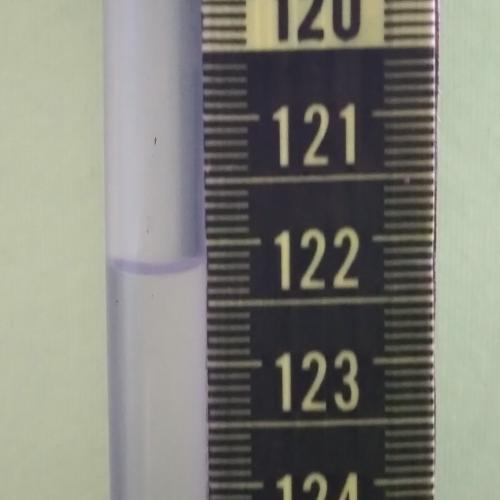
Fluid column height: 122.2 cm